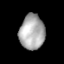
Tissue: lung
Cell type: Epithelial cells
Senescence score: 0.5675
Nuclear area (px): 853
Mean DAPI intensity: 172.798